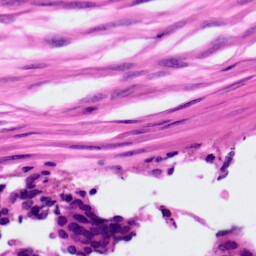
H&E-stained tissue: Ovarian